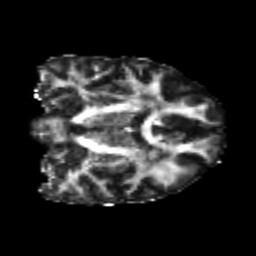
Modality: FA
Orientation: coronal
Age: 24
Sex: male
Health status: healthy
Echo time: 0.074 s